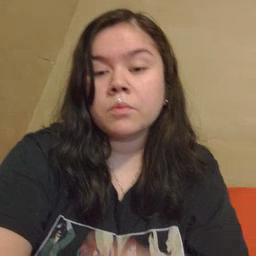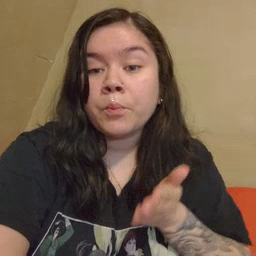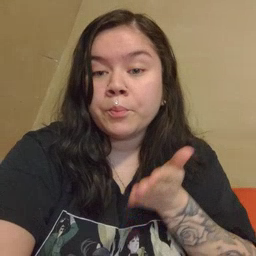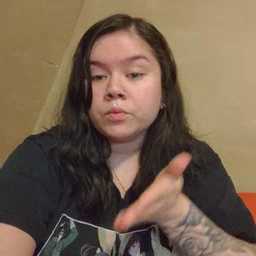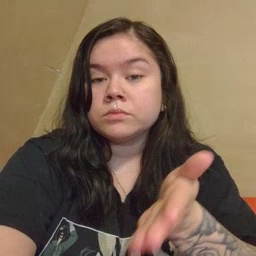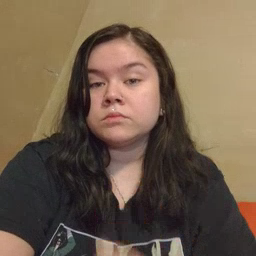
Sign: boat